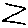
Label: zigzag